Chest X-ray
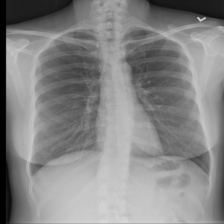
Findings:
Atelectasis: negative
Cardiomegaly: negative
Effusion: negative
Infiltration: negative
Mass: negative
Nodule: negative
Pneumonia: negative
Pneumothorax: negative
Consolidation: negative
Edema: negative
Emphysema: negative
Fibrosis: negative
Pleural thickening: negative
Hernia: negative